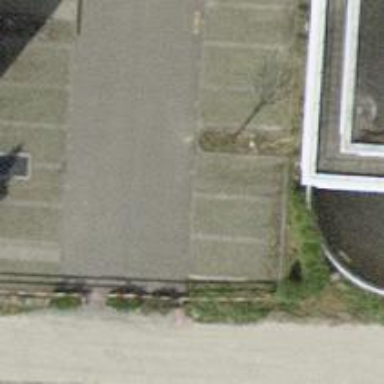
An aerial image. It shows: Asphalt parking aisle road for service vehicles.